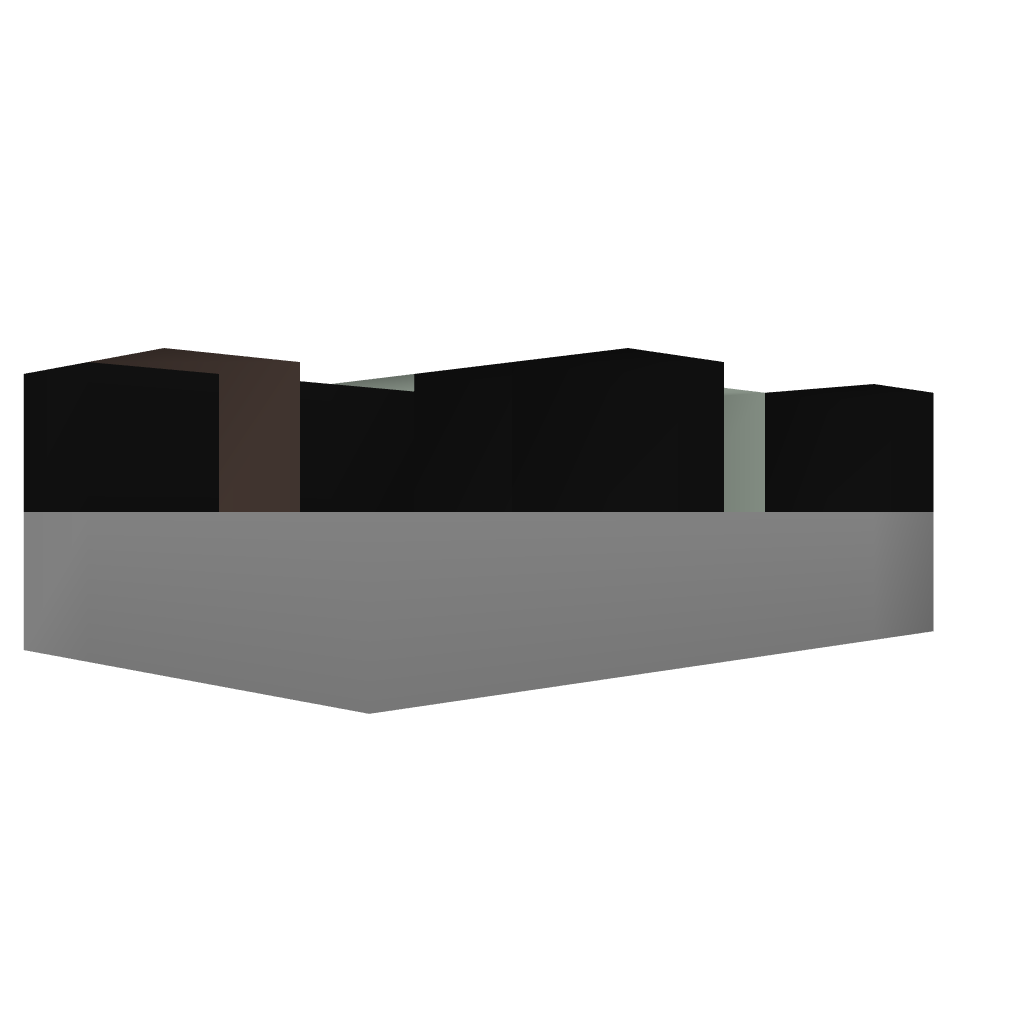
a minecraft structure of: Stack sequencer base cell